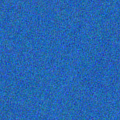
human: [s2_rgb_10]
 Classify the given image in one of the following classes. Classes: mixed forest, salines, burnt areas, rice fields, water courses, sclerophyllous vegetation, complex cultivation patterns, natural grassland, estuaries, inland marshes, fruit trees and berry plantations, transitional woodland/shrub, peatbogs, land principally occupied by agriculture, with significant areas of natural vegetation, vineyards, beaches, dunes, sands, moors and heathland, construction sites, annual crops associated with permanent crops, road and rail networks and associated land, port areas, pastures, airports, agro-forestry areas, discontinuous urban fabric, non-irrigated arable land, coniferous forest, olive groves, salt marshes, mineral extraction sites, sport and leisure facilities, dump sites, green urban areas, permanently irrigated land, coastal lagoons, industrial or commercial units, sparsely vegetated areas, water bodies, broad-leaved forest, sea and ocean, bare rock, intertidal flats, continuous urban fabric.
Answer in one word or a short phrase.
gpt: sea and ocean